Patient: sex F, age 26
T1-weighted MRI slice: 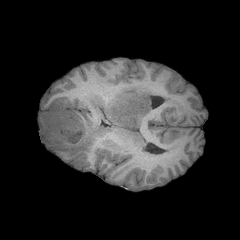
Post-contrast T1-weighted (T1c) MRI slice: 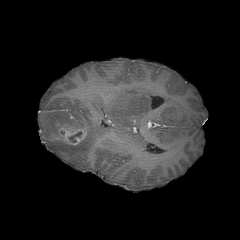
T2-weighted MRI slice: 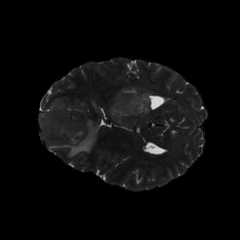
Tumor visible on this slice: yes
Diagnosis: Glioblastoma, IDH-wildtype
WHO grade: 4